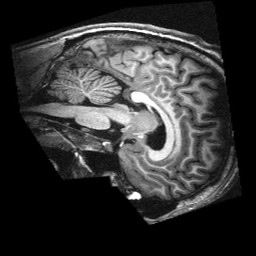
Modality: T1w
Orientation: sagittal
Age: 22
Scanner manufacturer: siemens
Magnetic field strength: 3 T
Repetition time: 2.3 s
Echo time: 0.00336 s